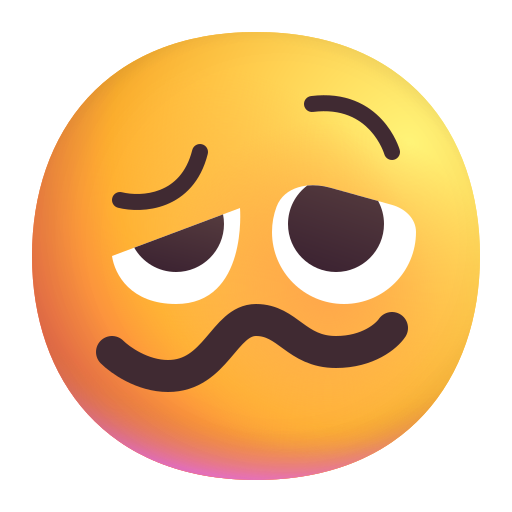
woozy face color